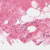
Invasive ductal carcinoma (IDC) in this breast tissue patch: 0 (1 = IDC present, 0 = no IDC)